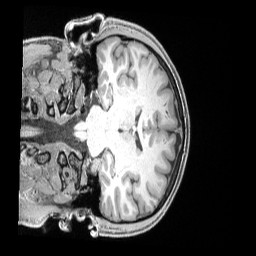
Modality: T1w
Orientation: coronal
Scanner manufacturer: siemens
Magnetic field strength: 3 T
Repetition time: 2.4 s
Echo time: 0.00222 s